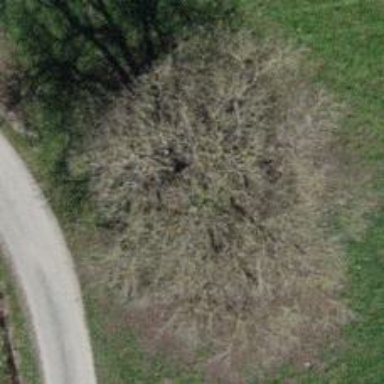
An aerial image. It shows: Landmark tree with broadleaved leaves.